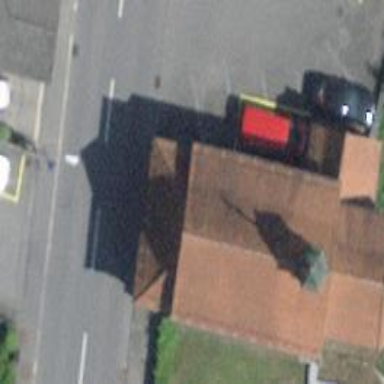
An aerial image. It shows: Chapel that serves as place of worship.